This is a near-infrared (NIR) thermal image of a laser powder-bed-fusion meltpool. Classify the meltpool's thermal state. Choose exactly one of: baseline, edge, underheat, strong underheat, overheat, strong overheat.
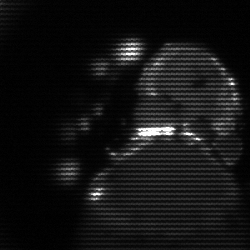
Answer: edge